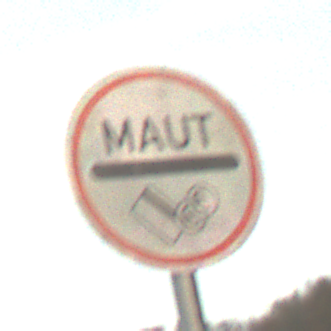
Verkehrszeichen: MautflichtigeStrecke
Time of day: SunriseSunset
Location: Outdoor (Nature)
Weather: PartlyCloudy
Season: NotSpecified
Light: Natural